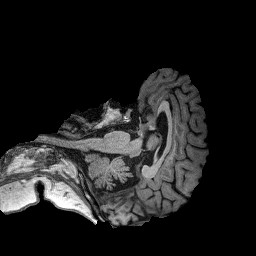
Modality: T1w
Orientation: axial
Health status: healthy